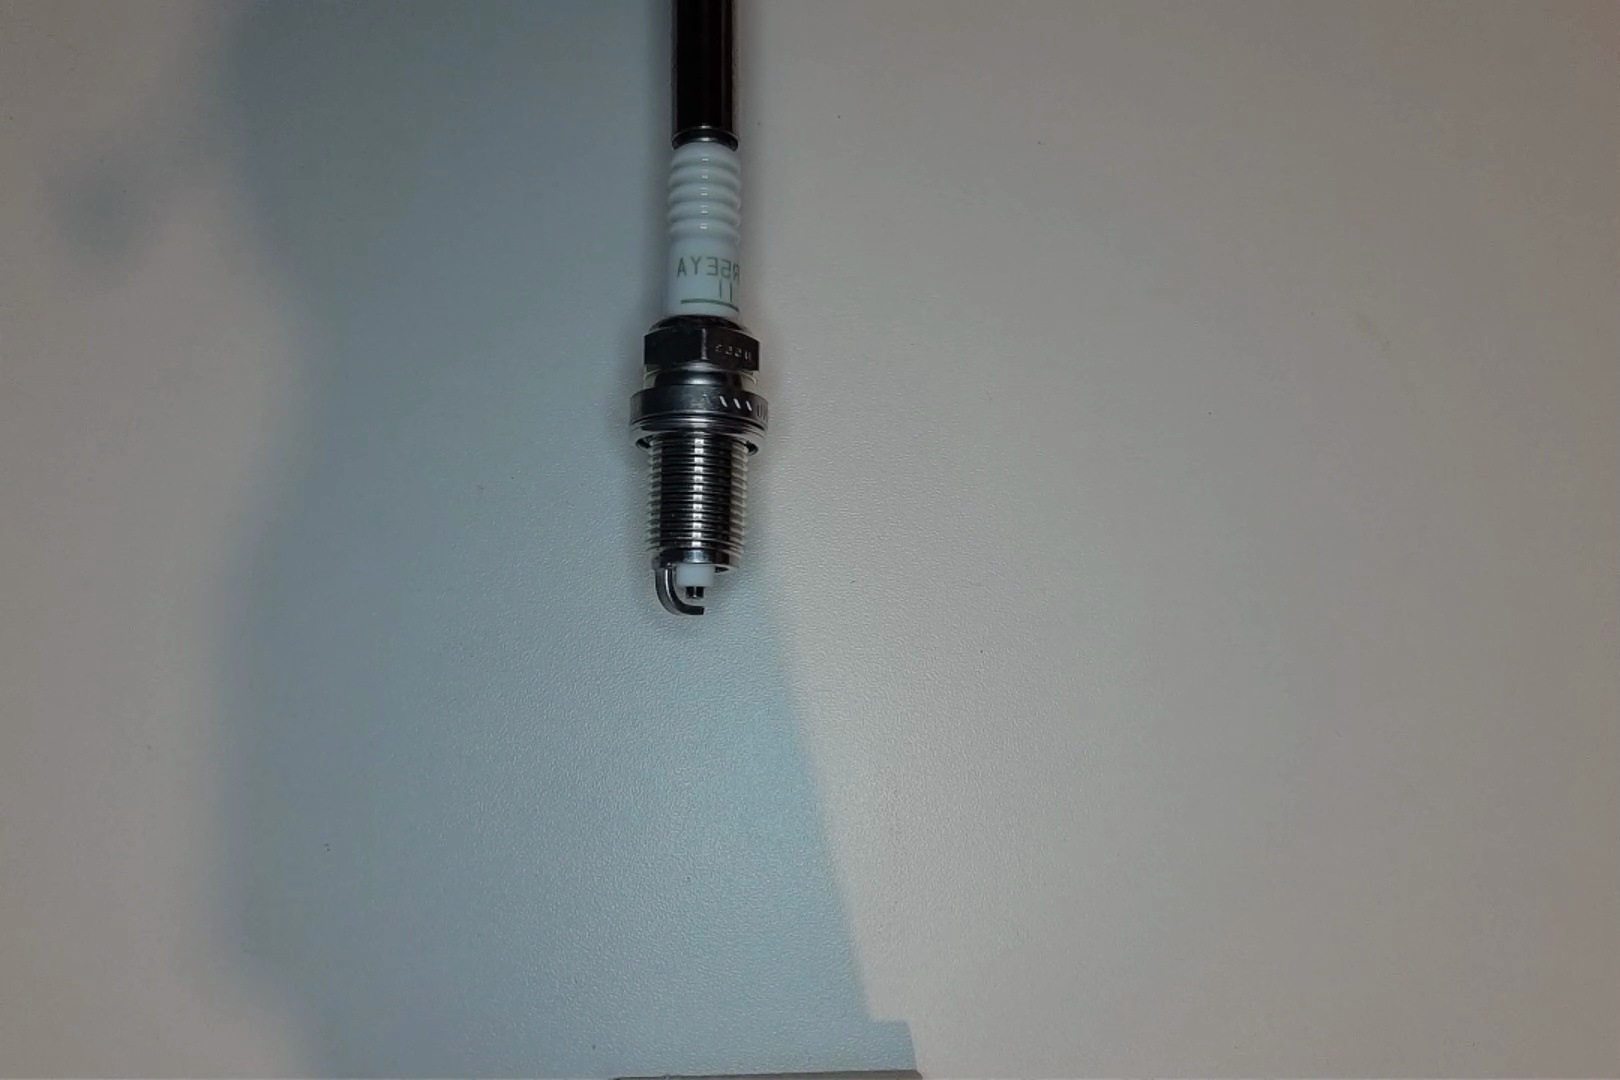
Label: normal